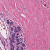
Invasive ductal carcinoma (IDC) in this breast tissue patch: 0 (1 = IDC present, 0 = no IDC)